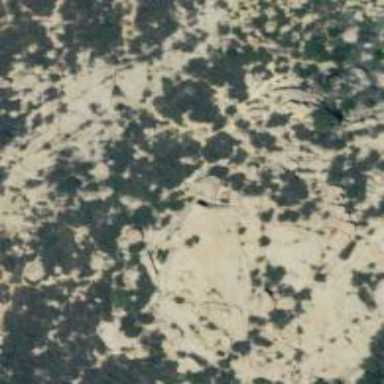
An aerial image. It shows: Cliff in nature.